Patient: sex M, age 35
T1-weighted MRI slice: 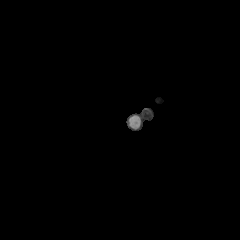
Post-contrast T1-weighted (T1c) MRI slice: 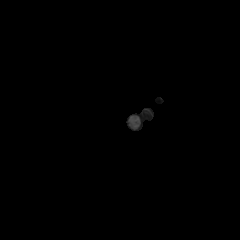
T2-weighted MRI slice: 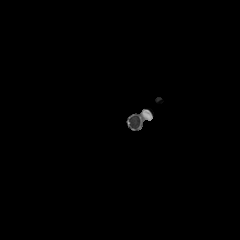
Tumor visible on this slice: no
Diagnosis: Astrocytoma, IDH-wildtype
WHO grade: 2